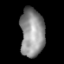
Tissue: lung
Cell type: Epithelial cells
Senescence score: 0.2359
Nuclear area (px): 1137
Mean DAPI intensity: 143.535